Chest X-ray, PA view. Patient: 56 years old, sex F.
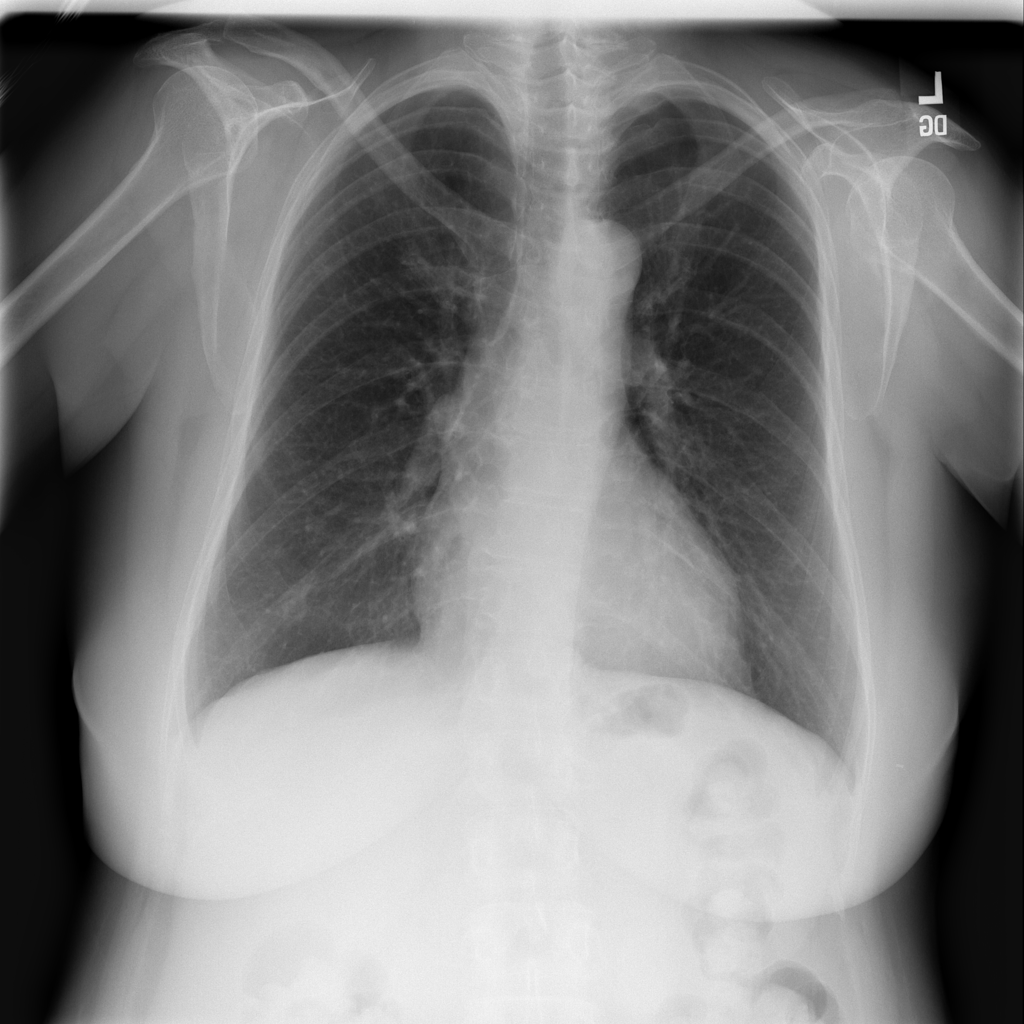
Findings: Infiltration